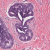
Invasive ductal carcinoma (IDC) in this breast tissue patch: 0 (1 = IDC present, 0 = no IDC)